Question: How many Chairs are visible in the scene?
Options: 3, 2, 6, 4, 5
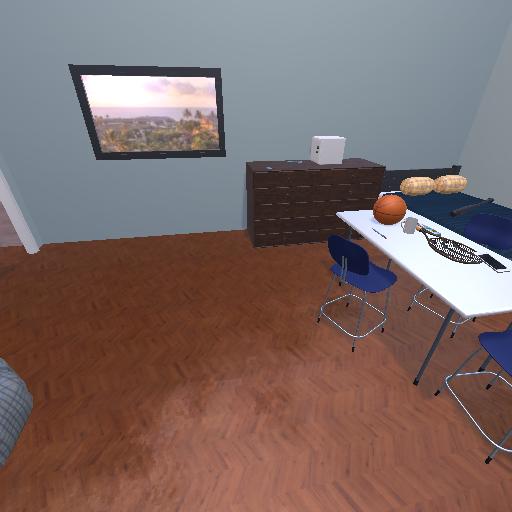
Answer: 3